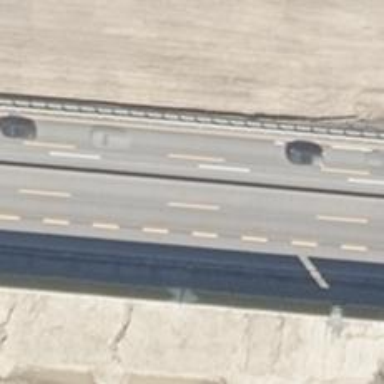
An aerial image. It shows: Asphalt motorway.